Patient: sex M, age 59
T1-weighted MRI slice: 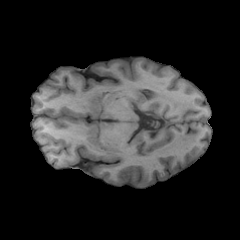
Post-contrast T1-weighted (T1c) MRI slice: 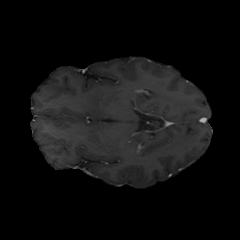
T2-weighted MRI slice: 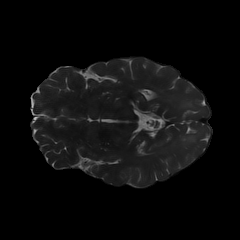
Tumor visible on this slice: no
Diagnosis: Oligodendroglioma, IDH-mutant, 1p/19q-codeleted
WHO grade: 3